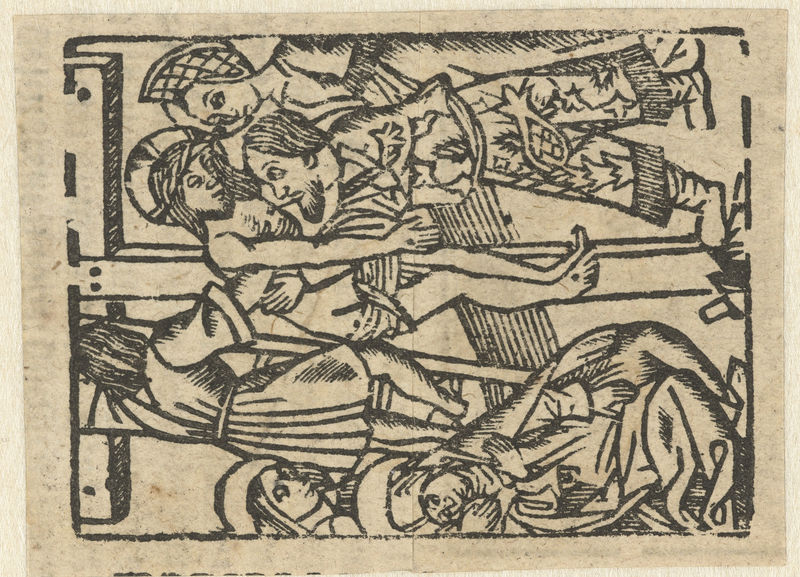
Titel: De kruisafname
Standort: Amsterdam
Institution: Rijksmuseum
Schlagwörter: radierung